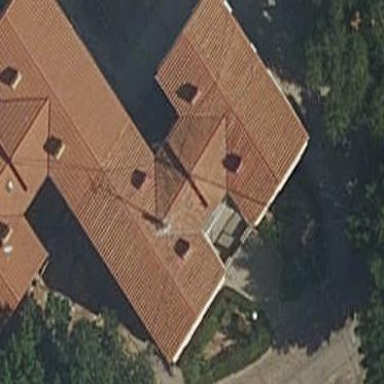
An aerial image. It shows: Hipped roof on apartment building.